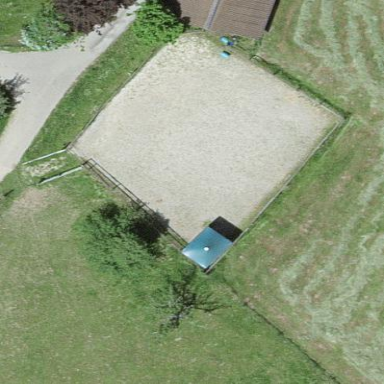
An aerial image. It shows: Equestrian pitch for leisure land activities.